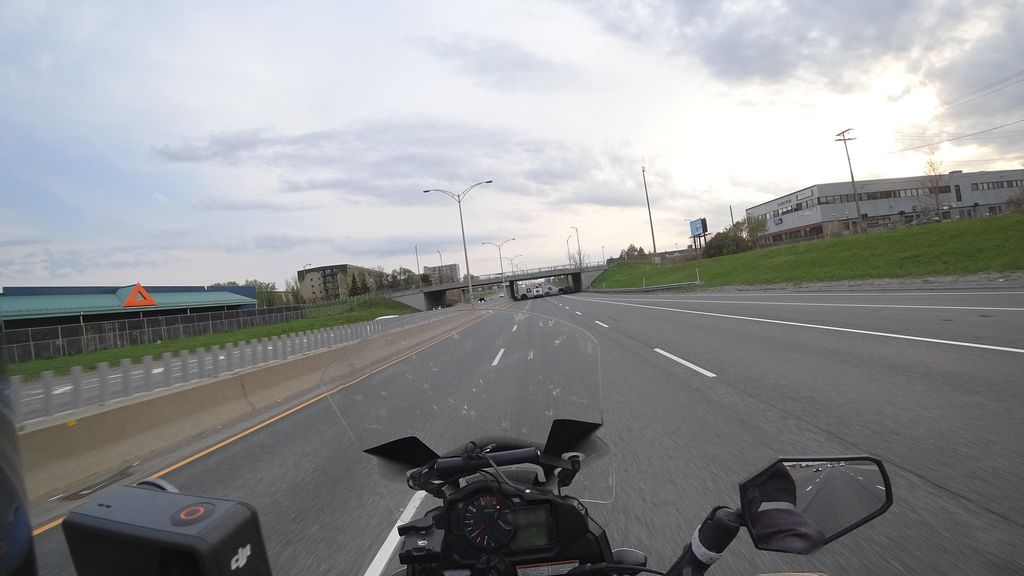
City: quebec_city